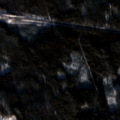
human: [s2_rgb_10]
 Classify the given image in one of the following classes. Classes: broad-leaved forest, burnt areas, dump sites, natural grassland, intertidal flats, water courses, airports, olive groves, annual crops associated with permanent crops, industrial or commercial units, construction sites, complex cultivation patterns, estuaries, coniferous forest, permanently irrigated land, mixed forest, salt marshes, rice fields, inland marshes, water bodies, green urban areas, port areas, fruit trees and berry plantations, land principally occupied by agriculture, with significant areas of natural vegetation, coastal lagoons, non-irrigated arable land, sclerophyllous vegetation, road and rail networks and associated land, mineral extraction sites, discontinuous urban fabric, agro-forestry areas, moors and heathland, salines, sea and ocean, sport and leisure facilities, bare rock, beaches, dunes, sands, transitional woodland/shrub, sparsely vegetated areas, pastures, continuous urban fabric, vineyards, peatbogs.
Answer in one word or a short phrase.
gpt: coniferous forest, mixed forest, transitional woodland/shrub